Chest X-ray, AP view. Patient: 31 years old, sex M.
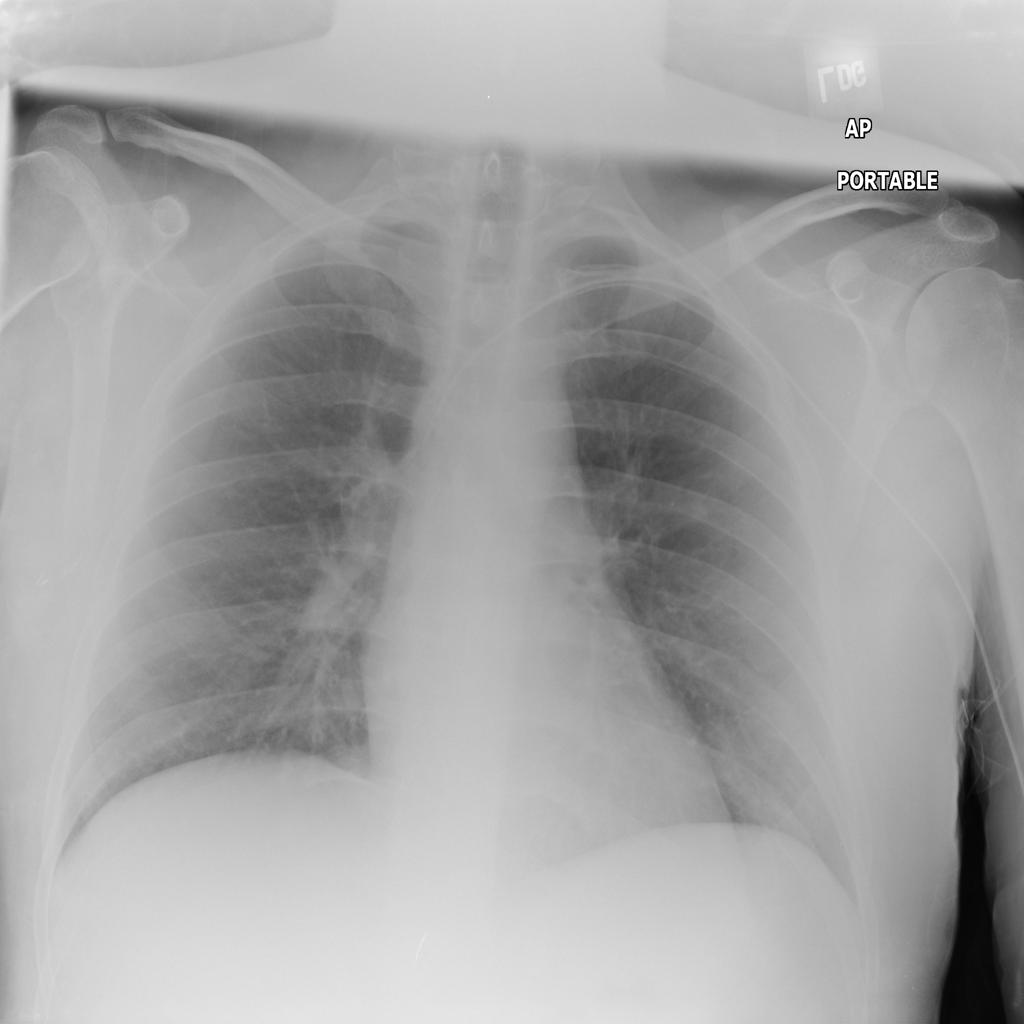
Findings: No Finding